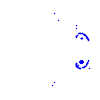
Particle: electron